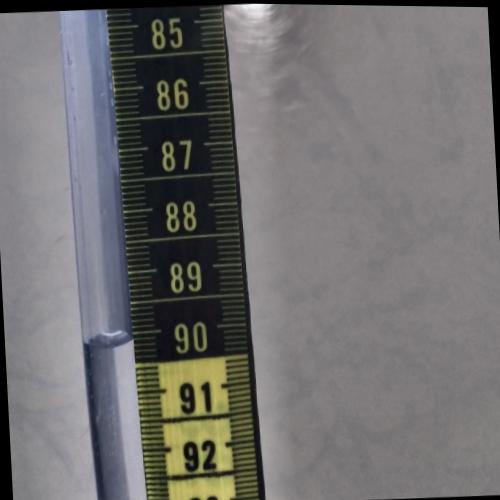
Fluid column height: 90.1 cm